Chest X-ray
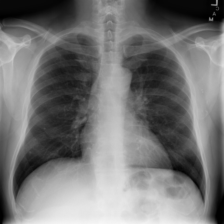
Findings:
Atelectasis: negative
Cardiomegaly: negative
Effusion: negative
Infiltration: negative
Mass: negative
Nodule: negative
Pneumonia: negative
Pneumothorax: negative
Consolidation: negative
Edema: negative
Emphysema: negative
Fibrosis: negative
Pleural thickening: negative
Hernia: negative